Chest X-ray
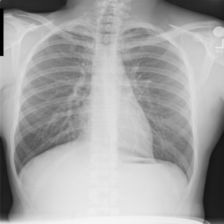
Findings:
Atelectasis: negative
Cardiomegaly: negative
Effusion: negative
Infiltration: negative
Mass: negative
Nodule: negative
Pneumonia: negative
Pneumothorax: negative
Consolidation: negative
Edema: negative
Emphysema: negative
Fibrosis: negative
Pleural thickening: negative
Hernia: negative